Field crop: maize
Growth stage: 1
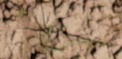
Species: lolium